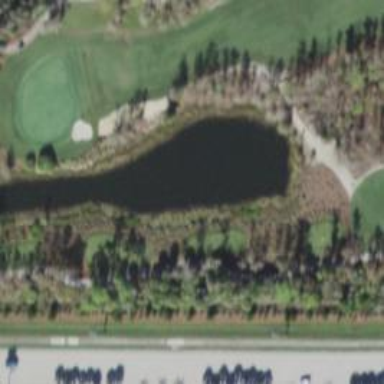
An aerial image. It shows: Grassy area designated as golf tee.